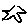
Label: star